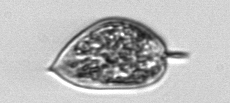
Label: Prorocentrum_micans